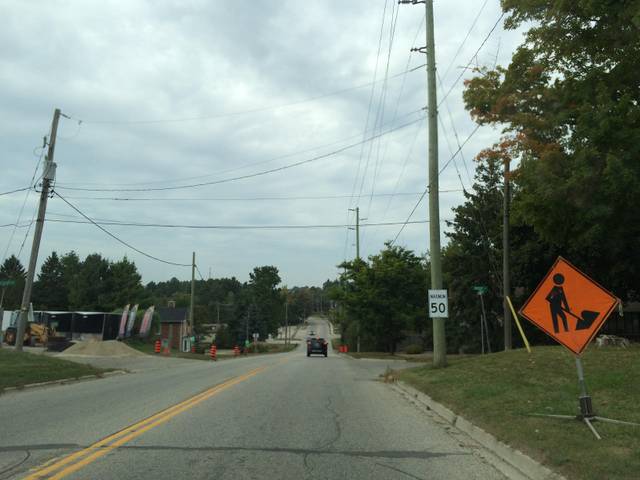
Region: Canada
Coordinates: 43.678, -80.431